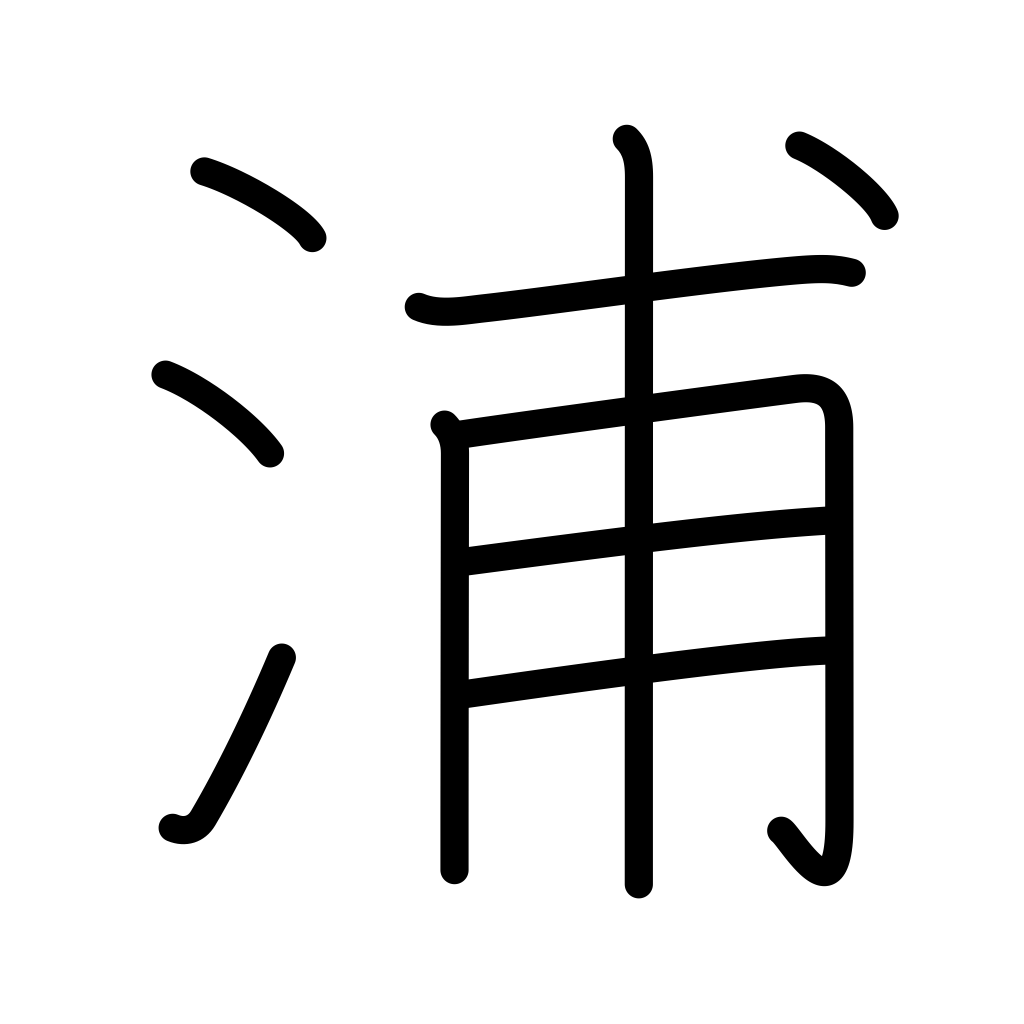
Meaning: bay, creek, inlet, gulf, beach, seacoast